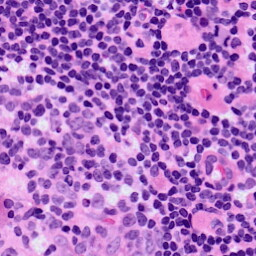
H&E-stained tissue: LymphNode